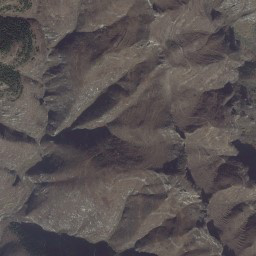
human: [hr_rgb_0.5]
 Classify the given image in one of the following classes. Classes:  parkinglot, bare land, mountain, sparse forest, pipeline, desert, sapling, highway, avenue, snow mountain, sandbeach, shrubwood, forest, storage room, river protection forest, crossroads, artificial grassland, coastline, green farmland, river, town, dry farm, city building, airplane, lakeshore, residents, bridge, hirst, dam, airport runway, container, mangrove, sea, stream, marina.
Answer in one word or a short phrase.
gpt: mountain